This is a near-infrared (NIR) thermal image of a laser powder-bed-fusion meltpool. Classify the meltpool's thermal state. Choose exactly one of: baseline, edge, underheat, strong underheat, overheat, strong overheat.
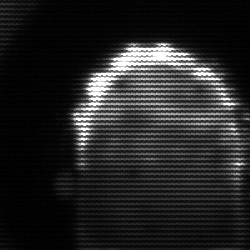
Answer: baseline